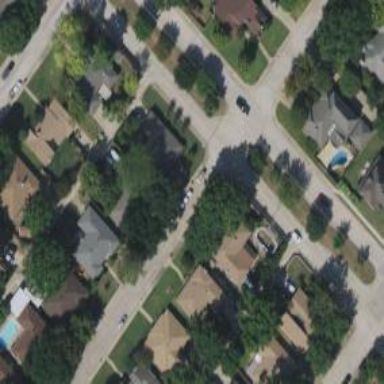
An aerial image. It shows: Residential road.